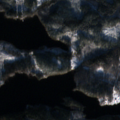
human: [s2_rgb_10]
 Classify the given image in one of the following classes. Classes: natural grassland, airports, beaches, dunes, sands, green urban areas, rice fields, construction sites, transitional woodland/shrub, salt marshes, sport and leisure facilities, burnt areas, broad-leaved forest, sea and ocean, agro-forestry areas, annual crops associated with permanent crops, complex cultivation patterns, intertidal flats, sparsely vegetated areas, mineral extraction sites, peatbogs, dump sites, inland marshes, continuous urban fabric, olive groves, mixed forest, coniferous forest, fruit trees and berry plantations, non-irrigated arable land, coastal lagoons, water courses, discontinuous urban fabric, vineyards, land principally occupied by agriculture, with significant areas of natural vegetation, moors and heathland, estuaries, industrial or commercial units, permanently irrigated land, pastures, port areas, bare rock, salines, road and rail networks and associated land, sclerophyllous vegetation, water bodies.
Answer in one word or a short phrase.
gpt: coniferous forest, mixed forest, water bodies